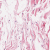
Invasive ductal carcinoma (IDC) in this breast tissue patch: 0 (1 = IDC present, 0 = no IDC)